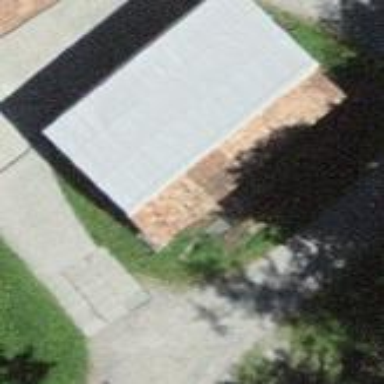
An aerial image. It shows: Rural barn.